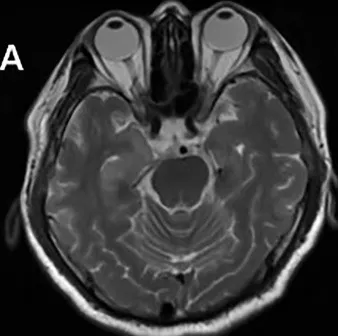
Cranial MRI in Case 1. Axial T2 weighted.
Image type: radiology (mri)